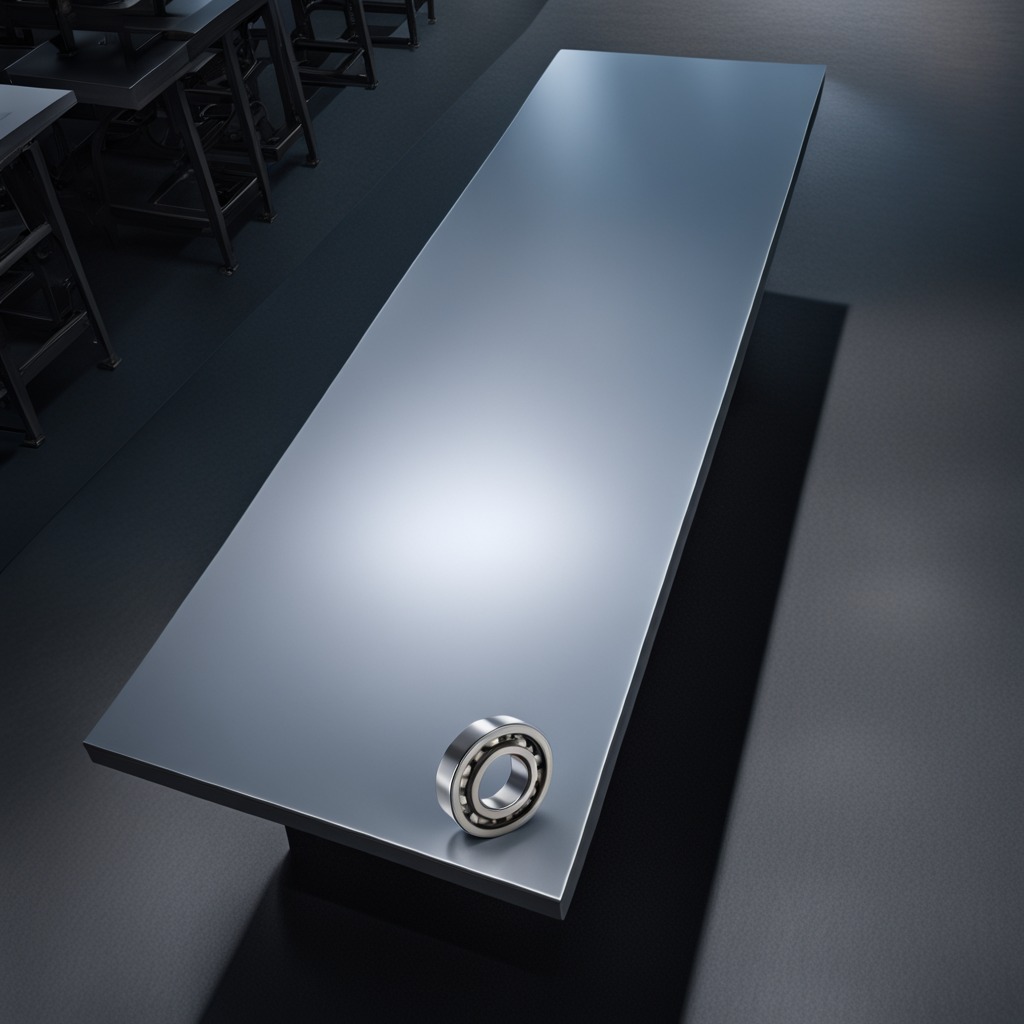
A metal ball bearing is lying on the tabletop.